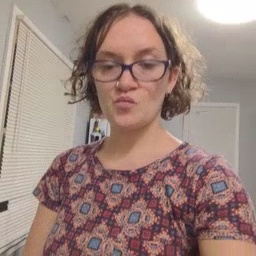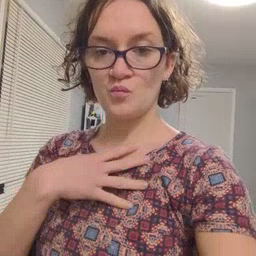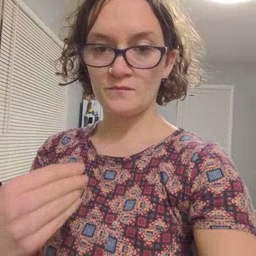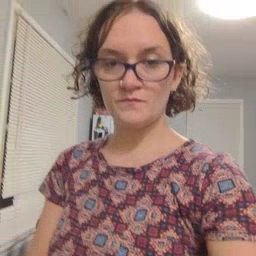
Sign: white